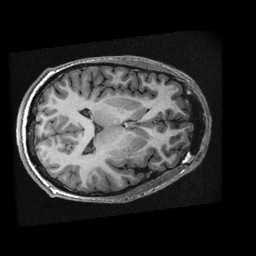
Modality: T1w
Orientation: axial
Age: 22
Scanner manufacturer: ge
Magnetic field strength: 3 T
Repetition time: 0.008292 s
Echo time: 0.003116 s